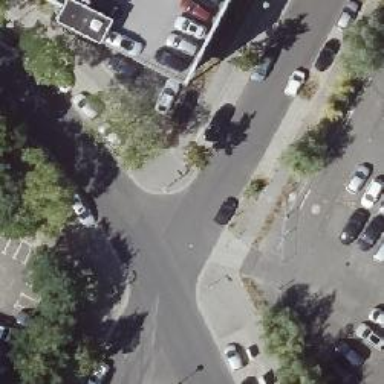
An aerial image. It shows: Unclassified road with asphalt surface and separate sidewalk. There is parallel parking on the curb lanes on both sides of the road.